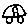
Label: car